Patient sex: F
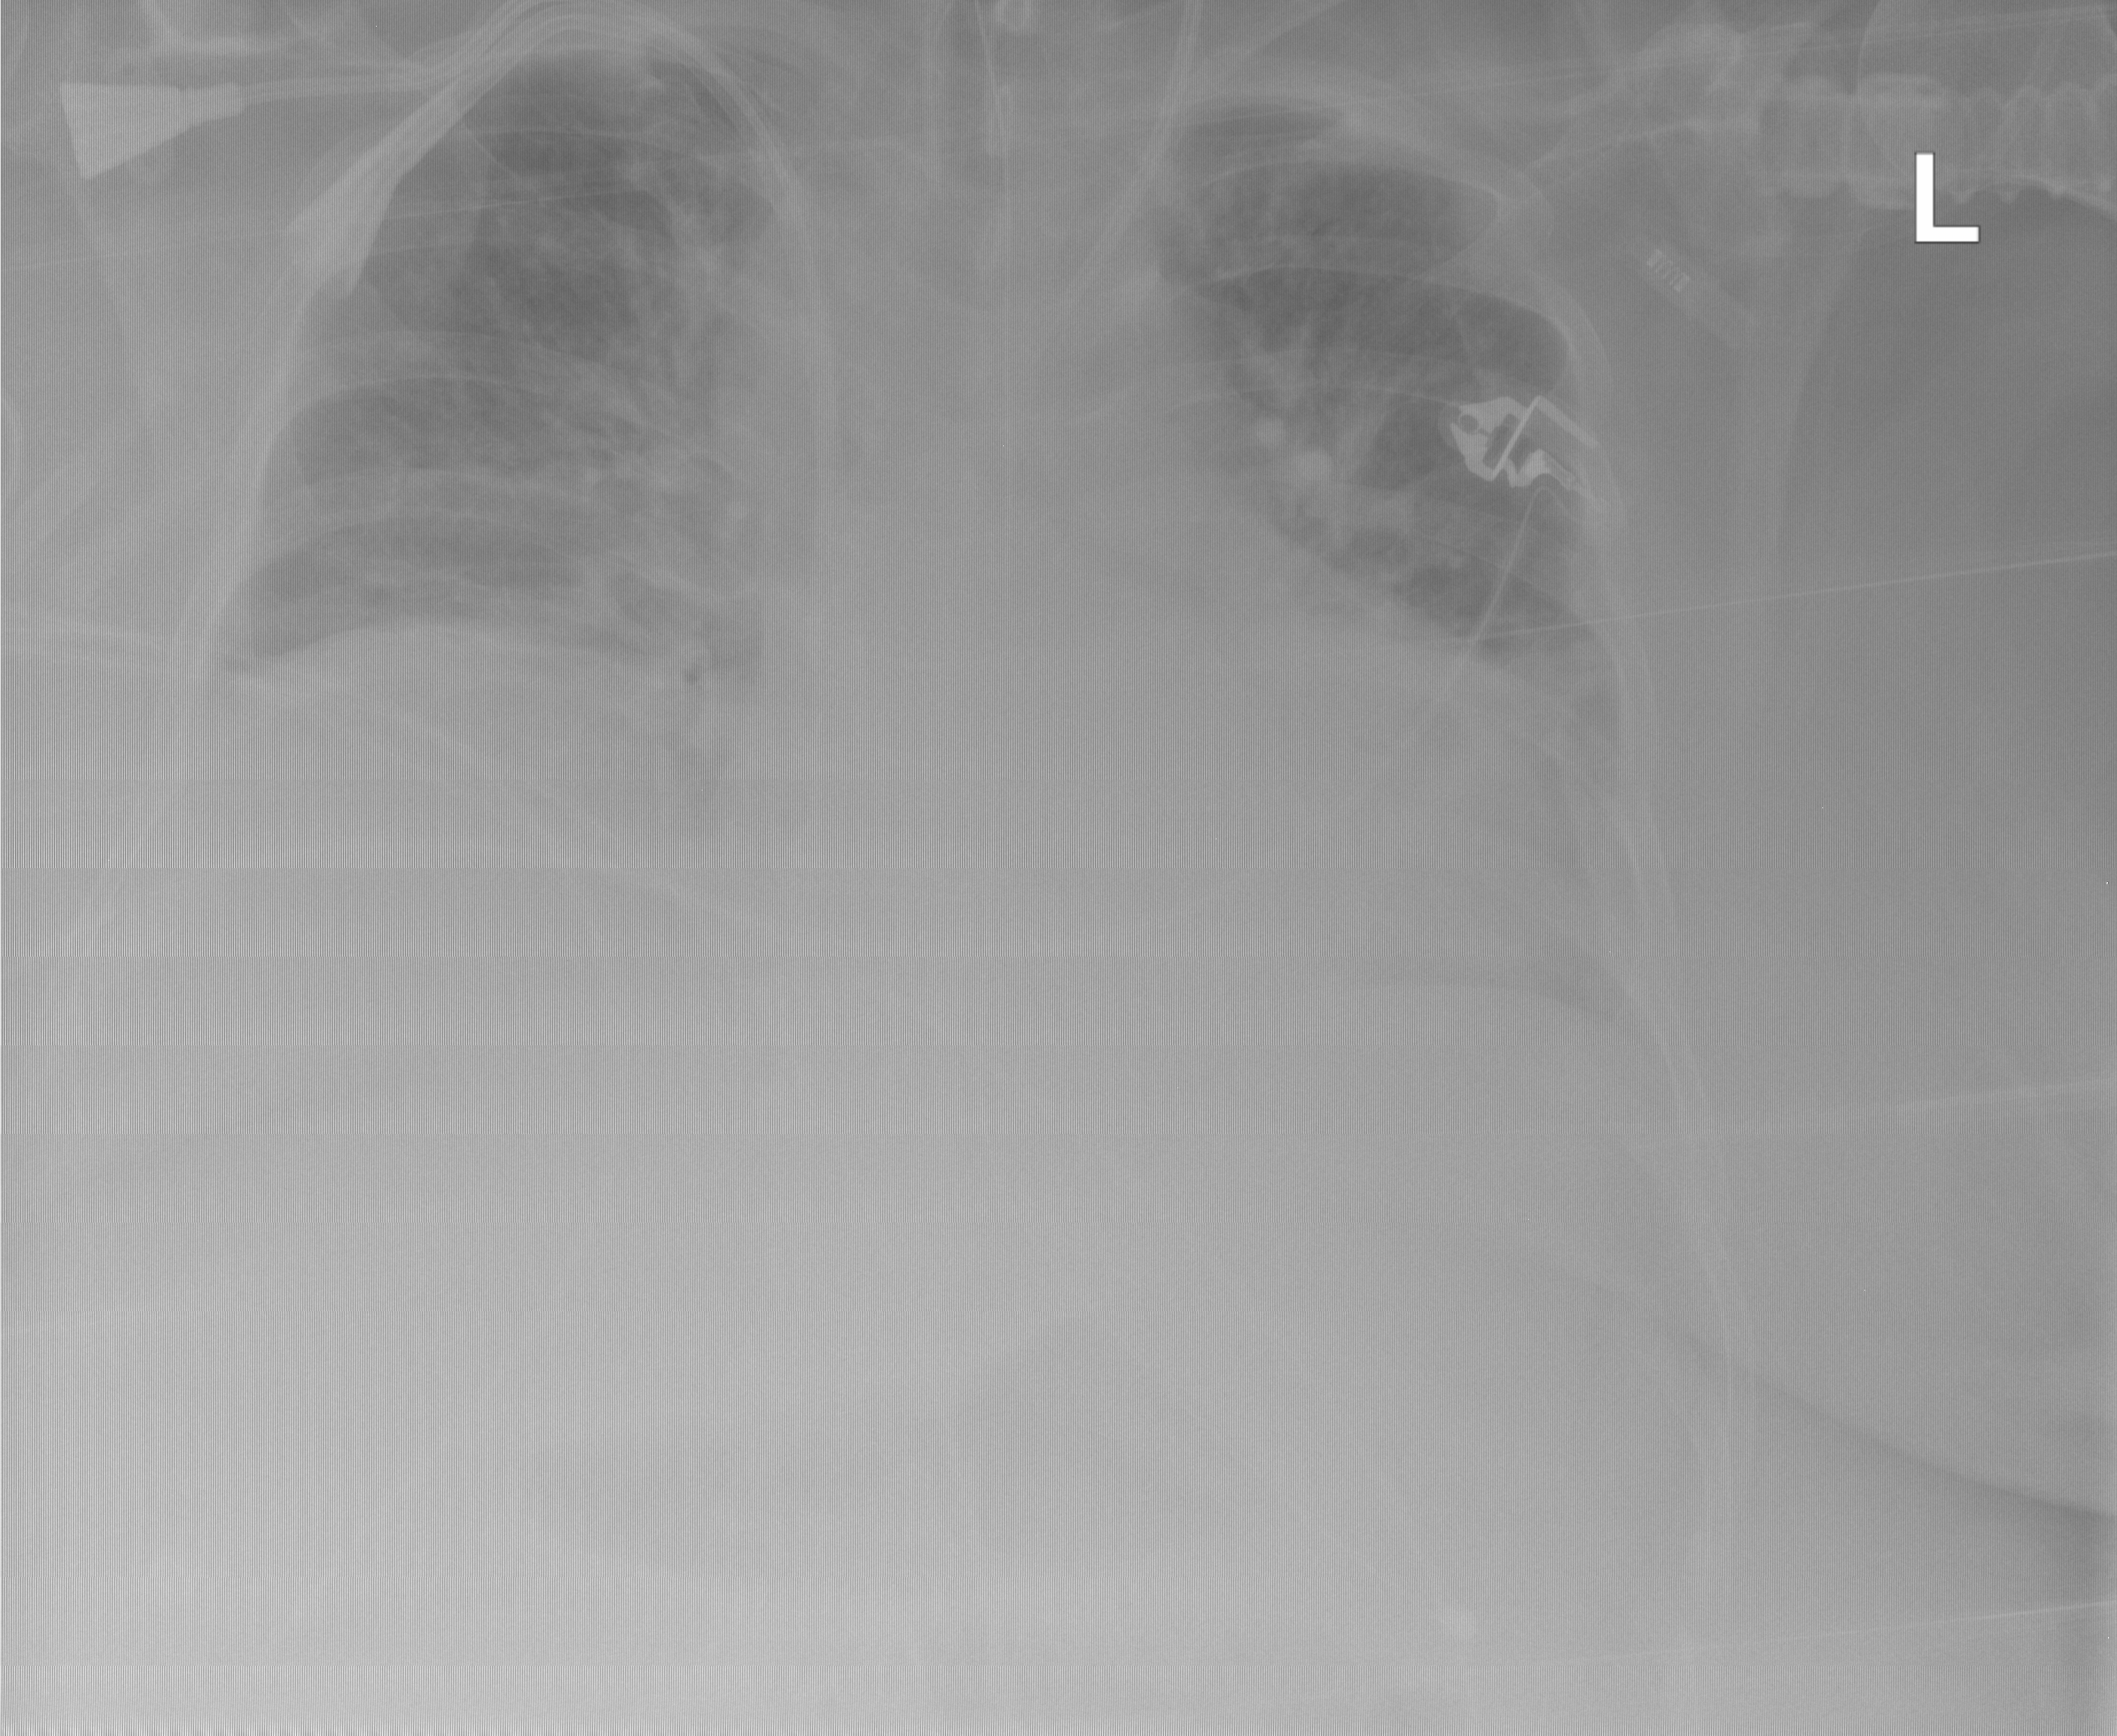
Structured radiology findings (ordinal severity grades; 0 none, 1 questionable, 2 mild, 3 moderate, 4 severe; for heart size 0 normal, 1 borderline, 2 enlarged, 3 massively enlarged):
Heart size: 2
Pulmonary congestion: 0
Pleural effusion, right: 2
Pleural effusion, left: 2
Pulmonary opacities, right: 2
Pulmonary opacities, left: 0
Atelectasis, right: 2
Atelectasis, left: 2